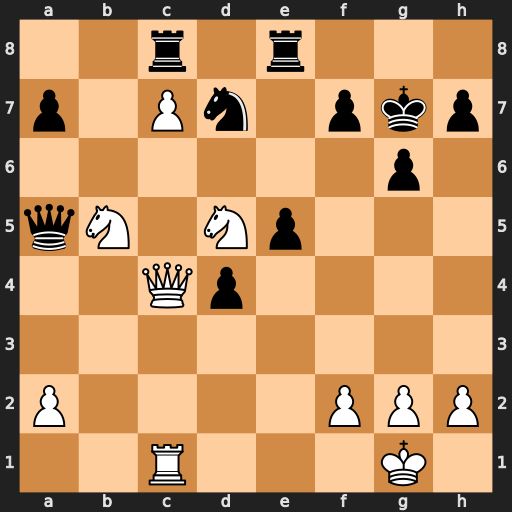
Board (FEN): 2r1r3/p1Pn1pkp/6p1/qN1Np3/2Qp4/8/P4PPP/2R3K1
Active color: w
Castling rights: -
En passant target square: -
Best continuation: Nd6 Qa3 Nxe8+